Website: bh-photo
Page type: payment
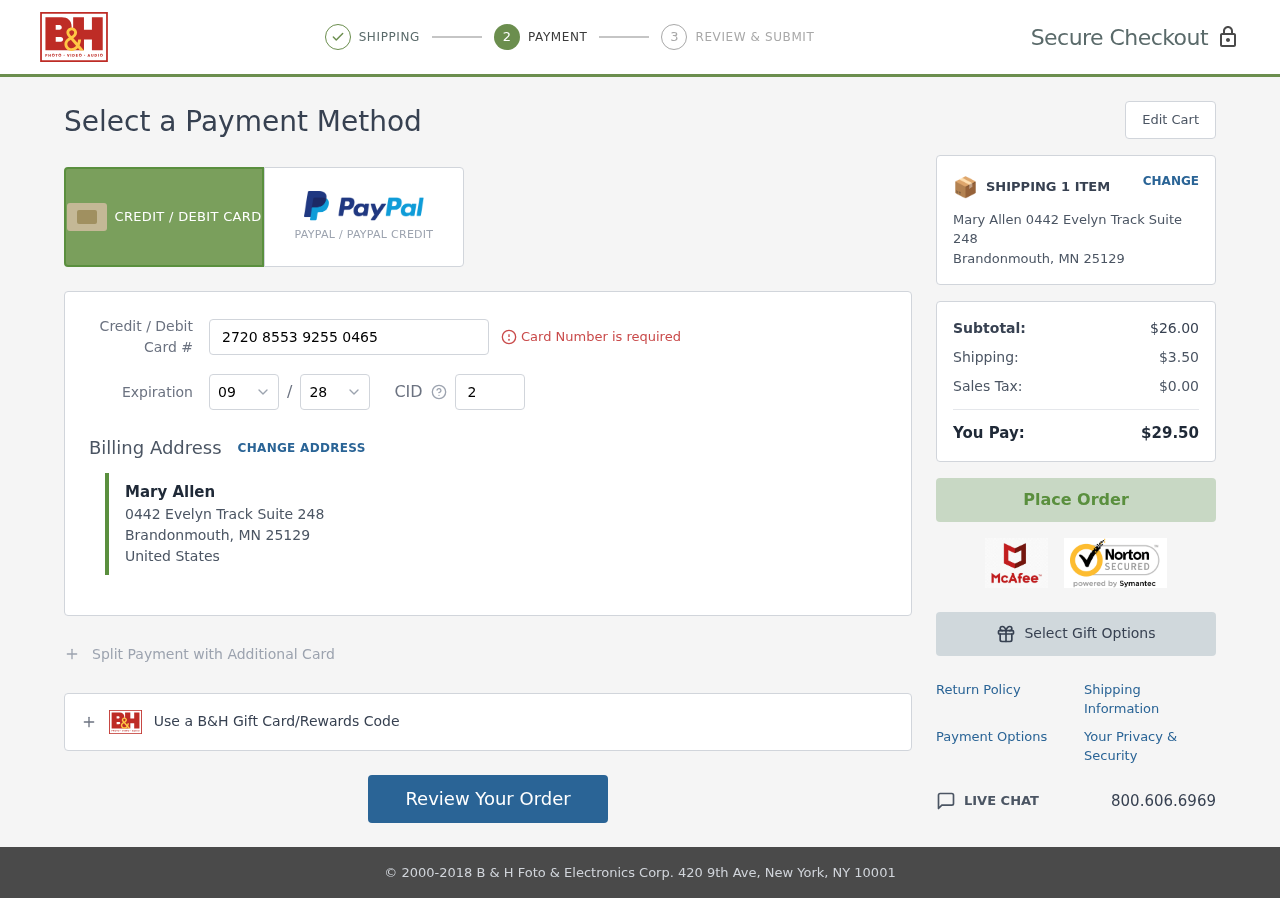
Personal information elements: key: PII_CARD_CVV
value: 238
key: PII_CARD_EXPIRY_MONTH
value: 09
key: PII_CARD_EXPIRY_YEAR
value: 28
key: PII_CARD_NUMBER
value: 2720 8553 9255 0465
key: PII_CITY
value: Brandonmouth
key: PII_COUNTRY
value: United States
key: PII_FULLNAME
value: Mary Allen
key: PII_POSTCODE
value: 25129
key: PII_STATE_ABBR
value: MN
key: PII_STREET
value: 0442 Evelyn Track Suite 248
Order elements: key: ORDER_NUM_ITEMS
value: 1
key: ORDER_SUBTOTAL
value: $26.00
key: ORDER_SHIPPING_COST
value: $3.50
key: ORDER_TAX
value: $0.00
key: ORDER_TOTAL
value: $29.50